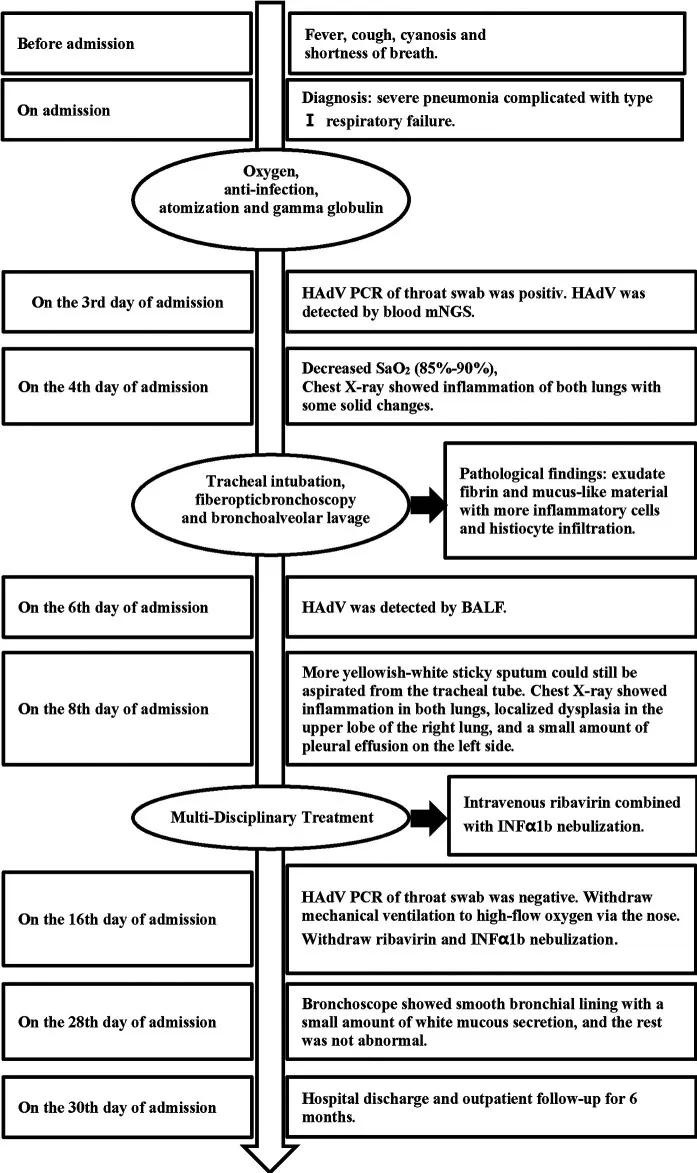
The timeline of disease progression and treatment.
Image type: chart (chart)